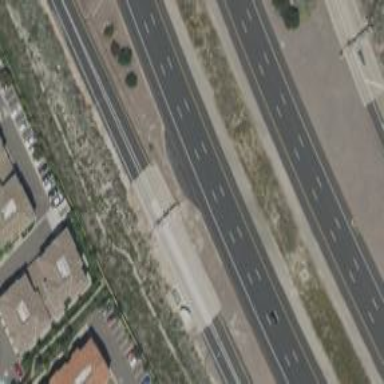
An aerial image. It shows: Motorway.